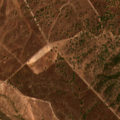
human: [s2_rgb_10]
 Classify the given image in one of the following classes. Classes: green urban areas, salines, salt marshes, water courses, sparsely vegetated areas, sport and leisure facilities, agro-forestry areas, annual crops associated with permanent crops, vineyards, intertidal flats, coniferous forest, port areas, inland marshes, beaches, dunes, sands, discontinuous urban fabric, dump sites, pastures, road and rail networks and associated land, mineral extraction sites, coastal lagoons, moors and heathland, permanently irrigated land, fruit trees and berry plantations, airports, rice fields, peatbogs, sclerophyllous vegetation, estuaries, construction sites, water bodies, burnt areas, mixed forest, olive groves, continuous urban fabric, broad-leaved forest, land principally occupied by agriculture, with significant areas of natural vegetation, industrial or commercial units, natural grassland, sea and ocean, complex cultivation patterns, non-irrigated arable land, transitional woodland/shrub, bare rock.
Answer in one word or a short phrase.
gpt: pastures, agro-forestry areas